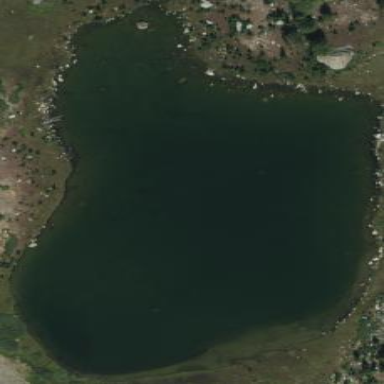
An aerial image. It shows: Lake with natural water.